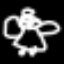
Label: angel